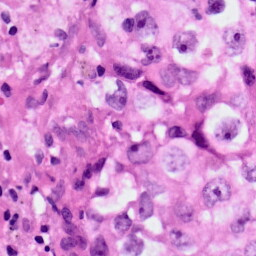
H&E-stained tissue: Lung